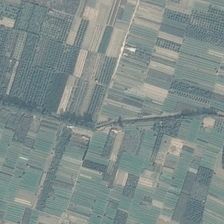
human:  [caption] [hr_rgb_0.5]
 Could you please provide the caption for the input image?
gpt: many pieces of farmlands are in different green depths .

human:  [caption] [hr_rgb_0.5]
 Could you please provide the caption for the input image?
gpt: many pieces of farmlands are in different green depths .

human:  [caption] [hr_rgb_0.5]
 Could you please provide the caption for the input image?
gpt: many pieces of farmlands are in different green depths .

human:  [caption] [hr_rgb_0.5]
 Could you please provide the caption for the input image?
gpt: many pieces of farmlands are in different green depths .

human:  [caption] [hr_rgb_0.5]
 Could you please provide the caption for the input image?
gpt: many pieces of farmlands are in different green depths .